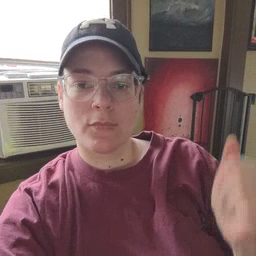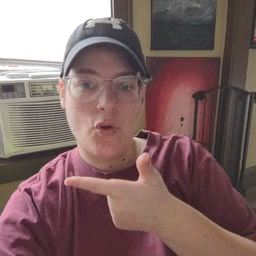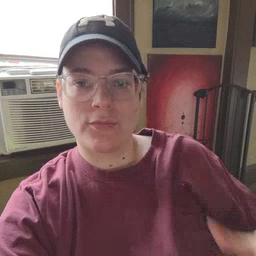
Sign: all